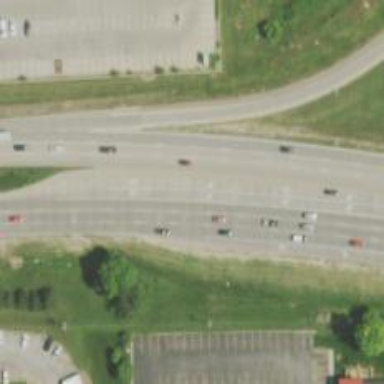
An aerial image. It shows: Primary highway.